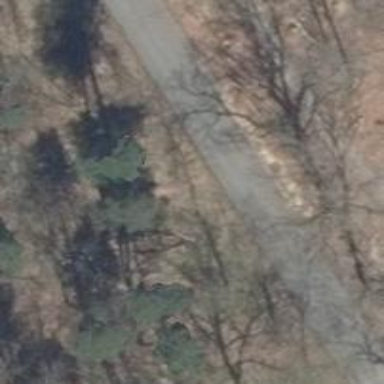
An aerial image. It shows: Unclassified road with asphalt surface.